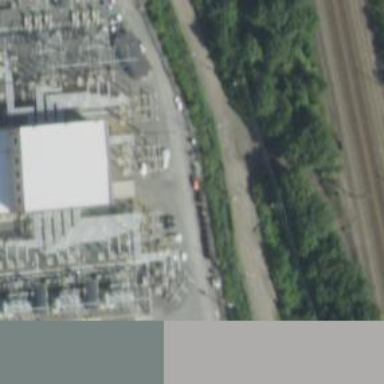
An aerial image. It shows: Power substation with transmission level designation. It is enclosed by fence.